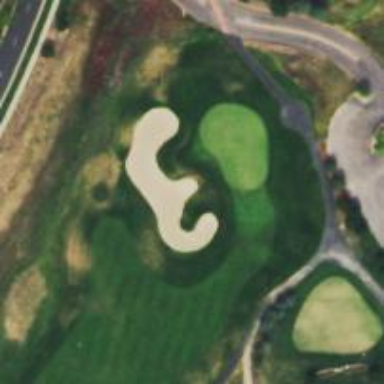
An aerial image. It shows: View of golf hole.